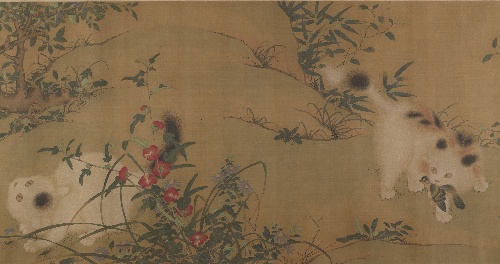
Title: 清　佚名　明宣宗(僞款)　唐苑嬉春圖　卷|Spring Play in a Tang Garden
Artist: Unidentified artist|Xuanzong
Artist bio: |Chinese, born 1398, r. 1426–35
Date: 18th century
Object type: Handscroll
Classification: Paintings
Medium: Handscroll; ink and color on silk
Culture: China
Period: Qing dynasty (1644–1911)
Dimensions: Image: 14 3/4 x 104 in. (37.5 x 264.2 cm)
Department: Asian Art
Credit line: From the Collection of A. W. Bahr, Purchase, Fletcher Fund, 1947
Accession year: 1947
Repository: Metropolitan Museum of Art, New York, NY
Tags: Birds|Cats